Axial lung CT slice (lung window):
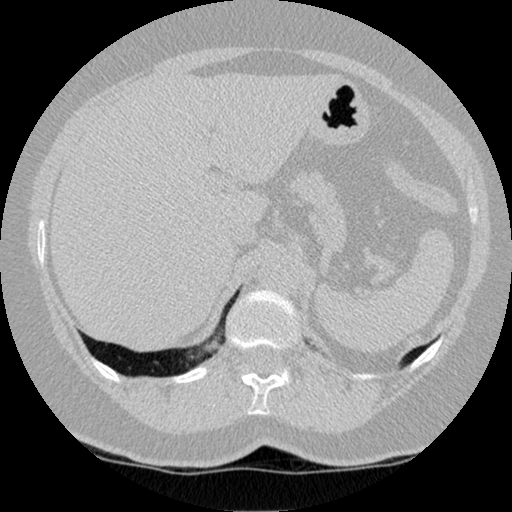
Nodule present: no